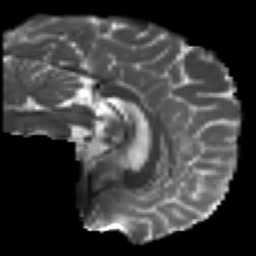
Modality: T2w
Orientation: sagittal
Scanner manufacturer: ge
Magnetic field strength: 3 T
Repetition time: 7.98 s
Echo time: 0.0701 s